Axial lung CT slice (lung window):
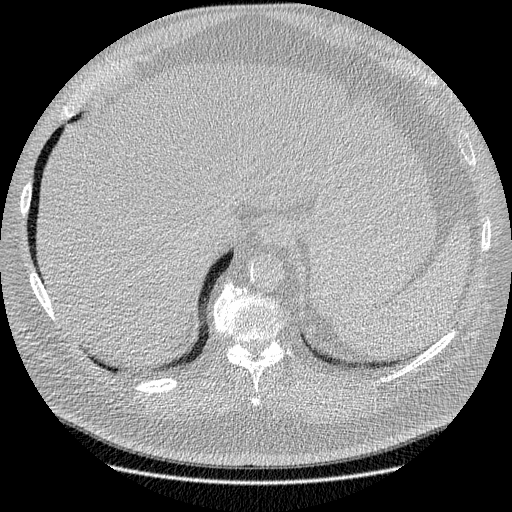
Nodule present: no